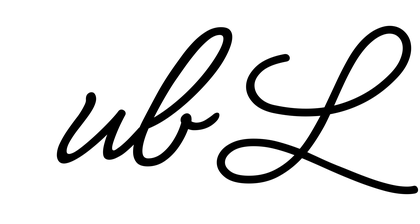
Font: MeowScript-Regular